Question: Fairly new to tkinter and python I was wondering how to achieve a button that would act like this :
- - -
The button/menuButton will have to act like a filter. When menu is dropped down user can uncheck multiple options (without the menu to disappear each time an item is clicked) he don't want. Therefore it's really important to be able to see checkboxes so as the user know which options are currently active.
I finally used the idea of Bryan by creating a top level frame. Here is what I have :

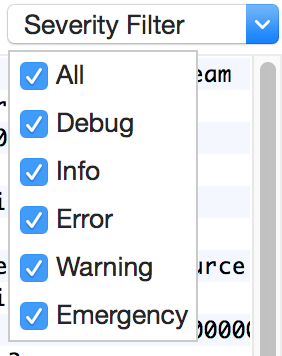
Answer: There is no widget to do what you want. You'll have to create a toplevel window with a bunch of checkbuttons. You can then trigger the appearance with a normal button.